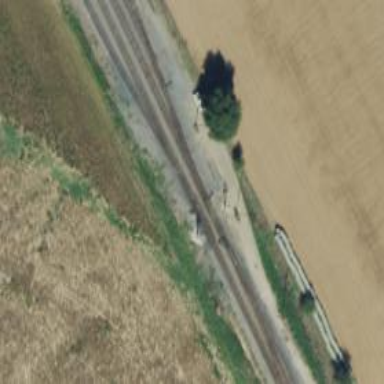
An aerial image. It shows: Railway siding for service.